Field crop: maize
Growth stage: 2
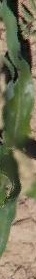
Species: maize